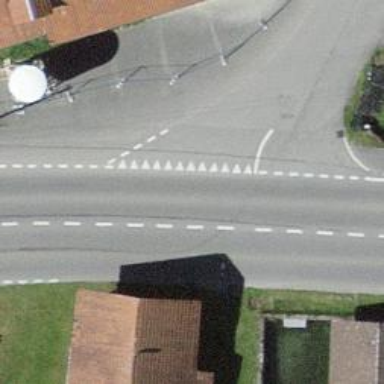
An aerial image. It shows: Road with "give way" sign.